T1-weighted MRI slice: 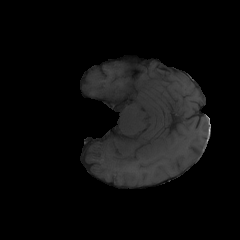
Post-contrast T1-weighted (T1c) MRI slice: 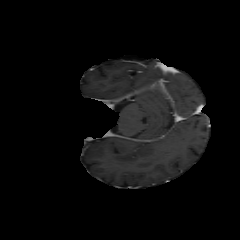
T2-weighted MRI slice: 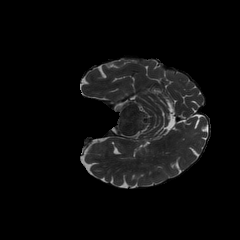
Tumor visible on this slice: no